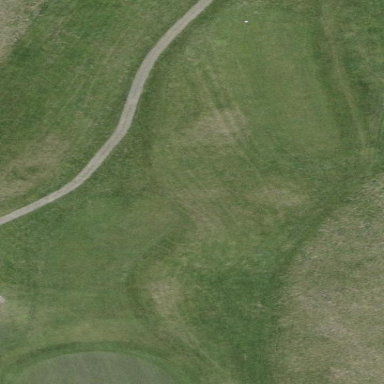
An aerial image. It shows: Golf fairway surrounded by grass.